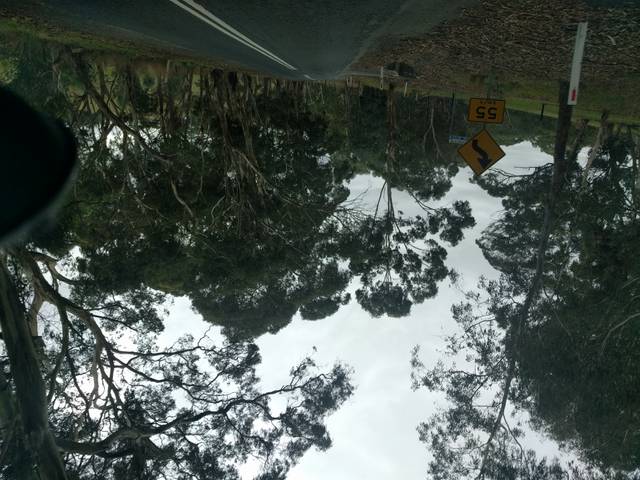
Region: Australia
Coordinates: -35.063, 138.767